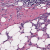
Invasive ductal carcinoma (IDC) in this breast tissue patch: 1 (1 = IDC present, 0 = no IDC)